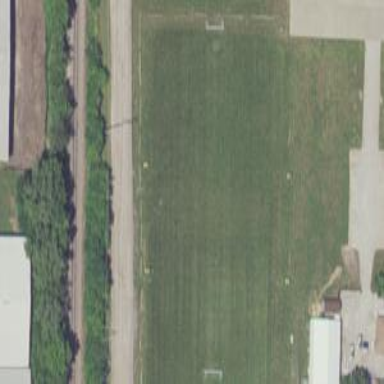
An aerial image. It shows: Soccer pitch for leisure land activities.